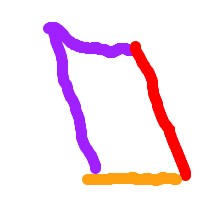
Shape: parallelogram